Question: I am trying to create 'tab layout with fragments'. When i add another fragment on item click it should show another fragment above it. I am unable to get the goal. Fragment just goes above the existing one but both the fragments content are visible. Please don't throw the link towards any developer page for explanation.
Here is my code
'home_activity.xml'
'''
<TabHost
android:id="@android:id/tabhost"
android:layout_width="match_parent"
android:layout_height="match_parent"
android:layout_alignParentBottom="true" >
<LinearLayout
android:layout_width="match_parent"
android:layout_height="match_parent"
android:orientation="vertical" >
<TabWidget
android:id="@android:id/tabs"
android:layout_width="match_parent"
android:layout_height="wrap_content" >
</TabWidget>
<FrameLayout
android:id="@android:id/tabcontent"
android:layout_width="match_parent"
android:layout_height="match_parent" >
<fragment
android:id="@+id/tab1"
android:layout_width="match_parent"
android:layout_height="match_parent"
class="com.example.tabsfragment.School_Fragment" >
</fragment>
<fragment
android:id="@+id/tab2"
android:layout_width="match_parent"
android:layout_height="match_parent"
class="com.example.tabsfragment.Sports_Fragment" >
</fragment>
</FrameLayout>
</LinearLayout>
</TabHost>
'''
'Home_Activity.java'
'''
public class Home_Activity extends FragmentActivity {
TabHost mHost;
@Override
protected void onCreate(Bundle savedInstanceState) {
super.onCreate(savedInstanceState);
setContentView(R.layout.home_activity);
mHost = (TabHost) findViewById(android.R.id.tabhost);
mHost.setup();
TabSpec schoolSpec = mHost.newTabSpec("School").setIndicator("School")
.setContent(R.id.tab1);
mHost.addTab(schoolSpec);
TabSpec sportSpec = mHost.newTabSpec("Sports").setIndicator("Sportss")
.setContent(R.id.tab2);
mHost.addTab(sportSpec);
mHost.setCurrentTab(1);
}
'''
'entertainment.xml'
'''
<FrameLayout
android:id="@+id/frameContainer"
android:layout_width="match_parent"
android:layout_height="match_parent" >
<Button
android:id="@+id/button1"
android:layout_width="wrap_content"
android:layout_height="wrap_content"
android:text="Button" />
</FrameLayout>
'''
I am adding another fragment on 'list_item_click' inside 'Sports_Fragment'
'''
@Override
public void onItemClick(AdapterView<?> arg0, View arg1, int arg2, long arg3) {
// TODO Auto-generated method stub
FragmentTransaction ft = getFragmentManager().beginTransaction();
Entertainment_Fragment enFragment = new Entertainment_Fragment();
ft.replace(android.R.id.tabcontent, enFragment);
ft.commit();
}
'''
Here is the snapshot :

Any ideas/help with explanation would be highly appreciated.
Thanks!!
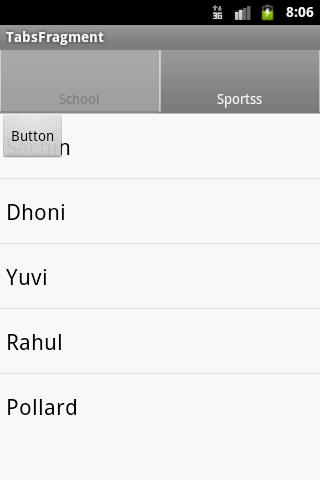
Answer: First of all, I think it's worth mentioning...
> "You cannot replace a fragment defined statically in the layout file. You can only replace fragments that you added dynamically via a FragmentTransaction"
Please see
<URL>
<URL>
Here's the solution.
In home_activity.xml, you should leave your tabcontent empty.
'''
<FrameLayout
android:id="@+id/tabcontent"
android:layout_width="match_parent"
android:layout_height="0dp"
android:layout_weight="1" />
'''
Your Home_Activity
'''
private FragmentTabHost mHost;
public void changeFragment() {
FragmentTransaction ft = getSupportFragmentManager().beginTransaction();
EntertainmentFragment enFragment = new EntertainmentFragment();
ft.replace(R.id.tabcontent, enFragment);
ft.commit();
}
@Override
protected void onCreate(Bundle savedInstanceState) {
super.onCreate(savedInstanceState);
setContentView(R.layout.activity_main);
mHost = (FragmentTabHost) findViewById(android.R.id.tabhost);
mHost.setup(this, getSupportFragmentManager(), R.id.tabcontent);
mHost.addTab(mHost.newTabSpec("School")
.setIndicator("School"), SchoolFragment.class, null);
mHost.addTab(mHost.newTabSpec("Sport")
.setIndicator("Sport"), SportsFragment.class, null);
}
'''
In your onIemClick (Sports_Fragment), add this
'''
MainActivity mainAct = (MainActivity)getActivity();
mainAct.changeFragment();
'''
My full project, which is based on your code, is <URL>.
I haven't had a chance to really check why TabHost doesn't work when I tested your code.
But <URL> works fine for me.
Edit: To fix the overlap problem, you can set OnTabChangeListener:
'''
mHost.setOnTabChangedListener(new TabHost.OnTabChangeListener() {
@Override
public void onTabChanged(String tabId) {
// TODO Auto-generated method stub
if (tabId.equalsIgnoreCase("School")) {
Log.v(TAG, "school");
FragmentTransaction ft = getSupportFragmentManager()
.beginTransaction();
schoolFrag = new SchoolFragment();
ft.replace(R.id.tabcontent, schoolFrag);
ft.commit();
}
if (tabId.equalsIgnoreCase("Sport")) {
Log.v(TAG, "Sport");
FragmentTransaction ft = getSupportFragmentManager()
.beginTransaction();
SportsFragment sportFrag = new SportsFragment();
ft.replace(R.id.tabcontent, sportFrag);
ft.commit();
}
}
});
'''
About the backpress, you can try
'''
ft.addToBackStack(null);
'''